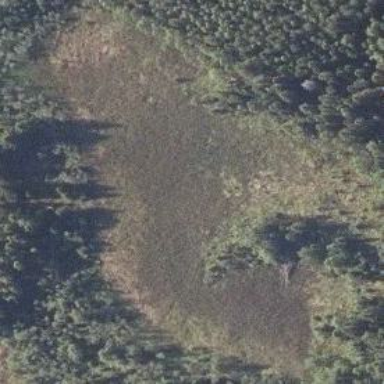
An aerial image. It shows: Bog wetland.